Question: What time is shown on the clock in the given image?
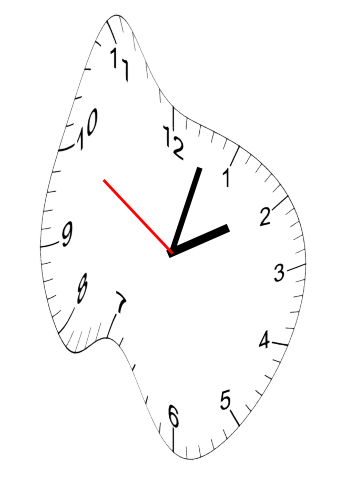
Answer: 02:02:50